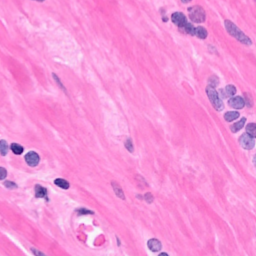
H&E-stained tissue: Breast